Question: I'm scraping an inspiration gallery and downloading the images to disk using Mikeal's 'request' library for node.js. The problem is that a bunch of images, mostly at the start of the download session, end up downloading partially or not all. This is shown in the image below (folder sorted by 'Date Modified'). After the first 17 images, the rest download fine as you can see starting from row 3, column 4.

Here's the relevant segment of the node.js/request code I'm using:
'''
// images is an array of URLs to .jpg images
for( var i = 0, len = images.length ; i < len ; i++ ) {
request.get( images[i] ).pipe( fs.createWriteStream(destinationFilename) )
}
'''
I'm using 'request' to fetch the image data from the URLs stored in the 'images' array and pipe it to a 'stream' that writes it to disk. Most of the time this works fine but somewhere between 1 to 15% of the downloads end up being partial downloads.
I tried using the 'drain' event of the 'stream' object to get the 'bytesWritten' and compare it with the 'bytesTotal' but that approach didn't get me anywhere. Are there other approaches to solving this?
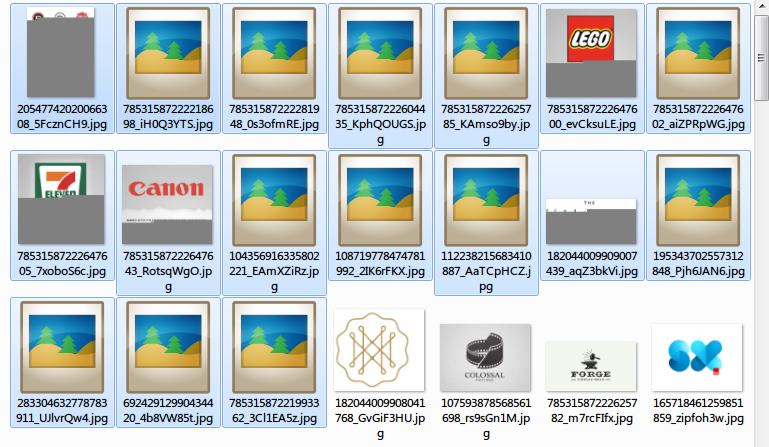
Answer: Use <URL>. You must use async.queue and send requests with finite parallelism. What your code is doing is trying to spawn of 'images.length' number of requests simultaneously. Node.js is non-I/O blocking. So you need some control over number of events you spawn off. Async is the packagae you need.